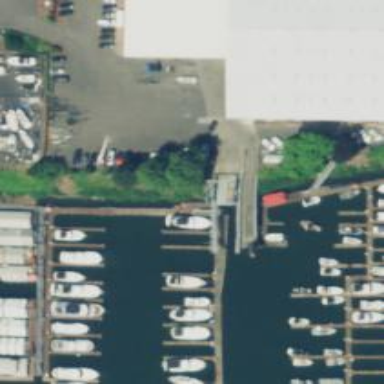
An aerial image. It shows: Slipway on leisure land.